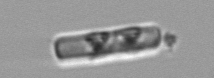
Label: Guinardia_delicatula